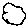
Label: cloud